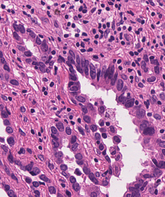
Tumor epithelial tissue: yes
Tumor-associated stroma tissue: yes
Normal tissue: no